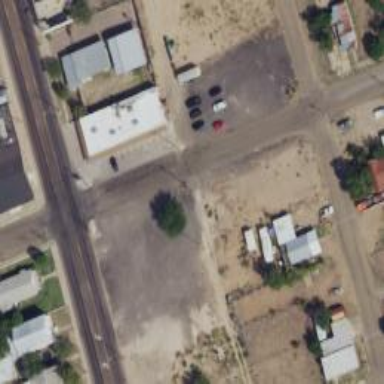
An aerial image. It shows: Alley classified as service road.